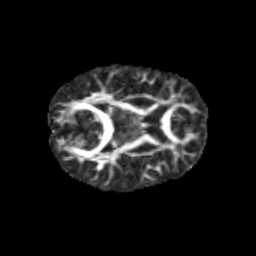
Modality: FA
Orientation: axial
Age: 11
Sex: female
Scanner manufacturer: siemens
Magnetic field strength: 3 T
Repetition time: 3.8 s
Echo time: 0.07 s